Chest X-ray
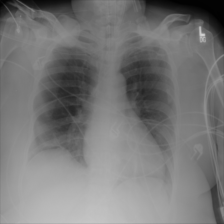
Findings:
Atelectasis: positive
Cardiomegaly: negative
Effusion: negative
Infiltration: negative
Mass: negative
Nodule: negative
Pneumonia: negative
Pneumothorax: negative
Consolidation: negative
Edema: negative
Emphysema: negative
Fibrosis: negative
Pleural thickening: negative
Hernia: negative